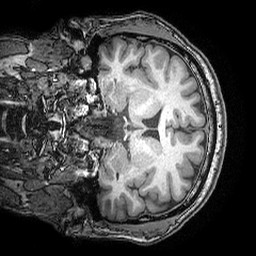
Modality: T1w
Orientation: coronal
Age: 43
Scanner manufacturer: philips
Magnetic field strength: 3 T
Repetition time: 0.007 s
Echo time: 0.003501 s